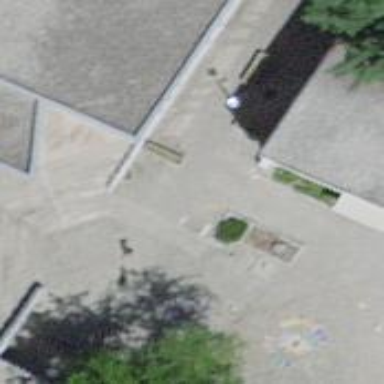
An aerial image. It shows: Concrete steps.